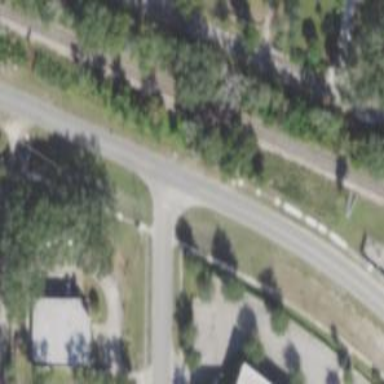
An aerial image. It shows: Secondary road with asphalt surface and sidewalk on the left side.